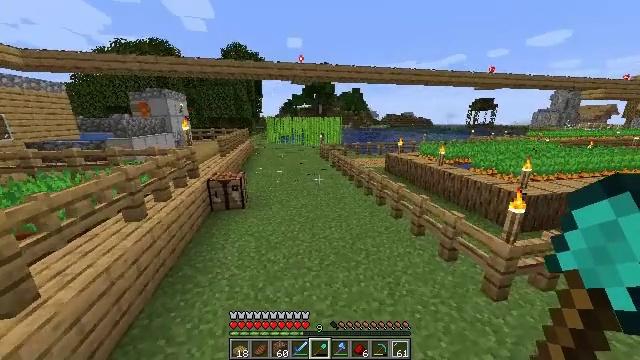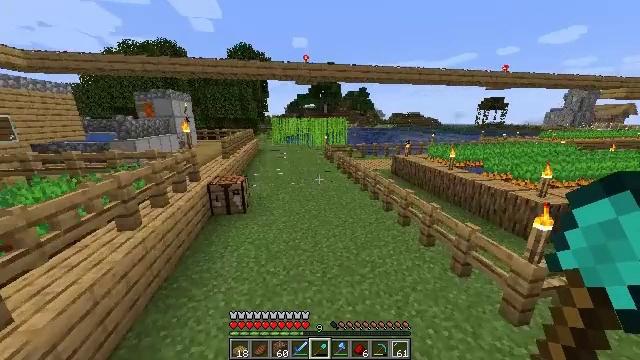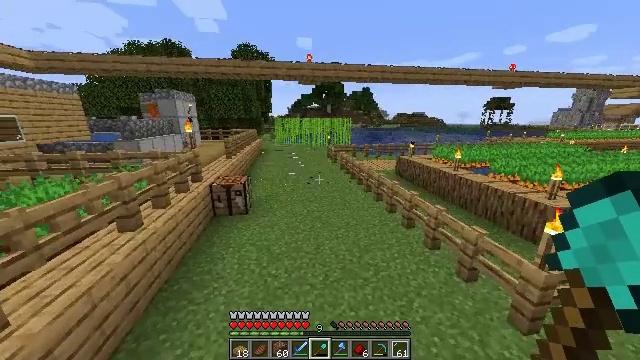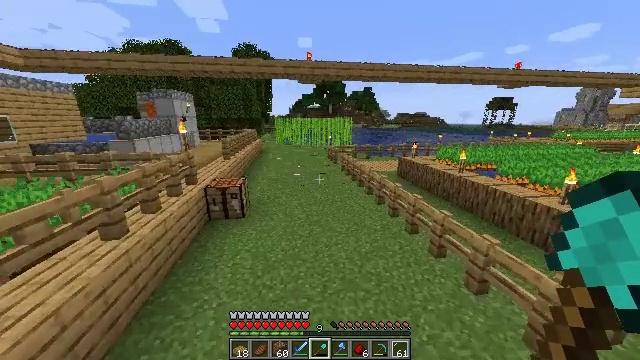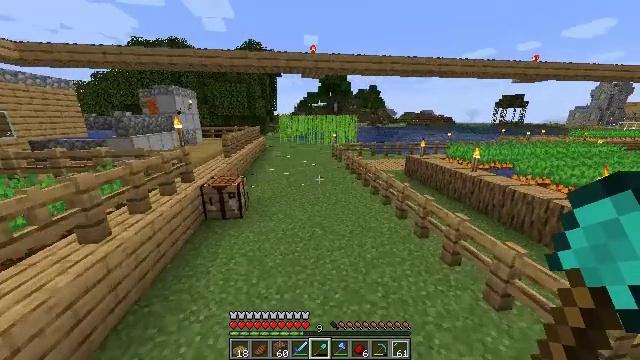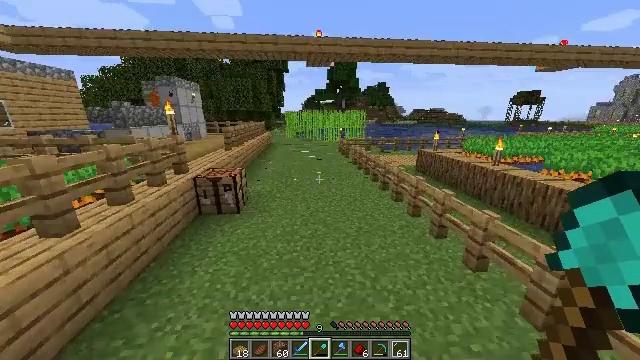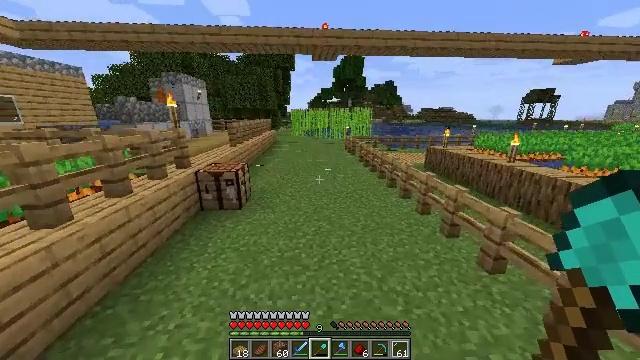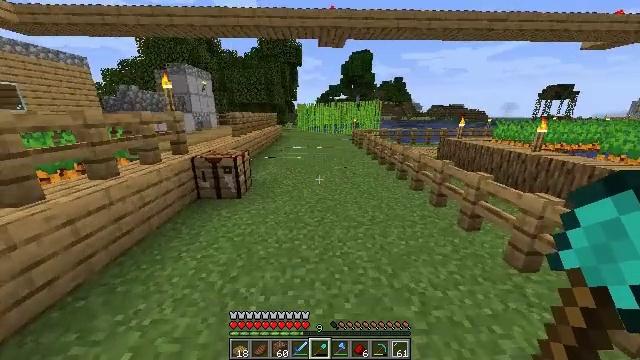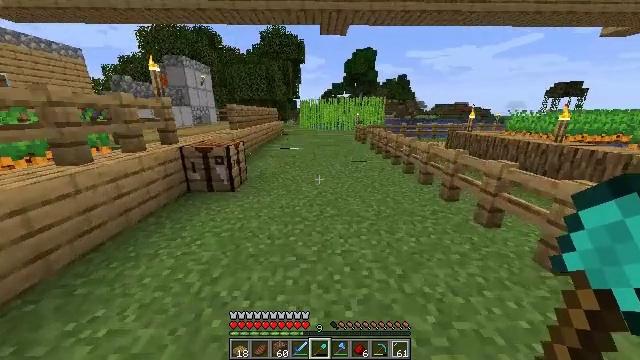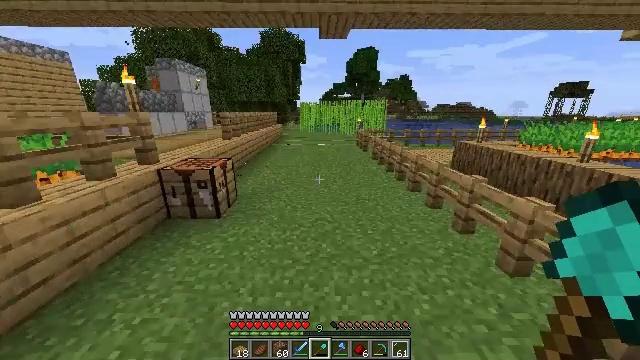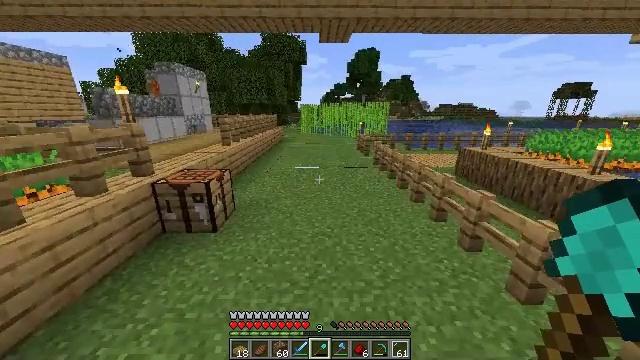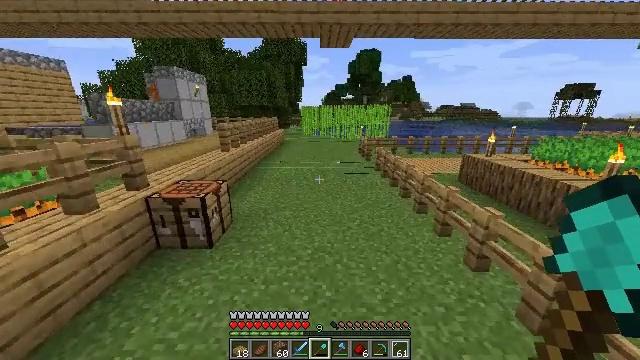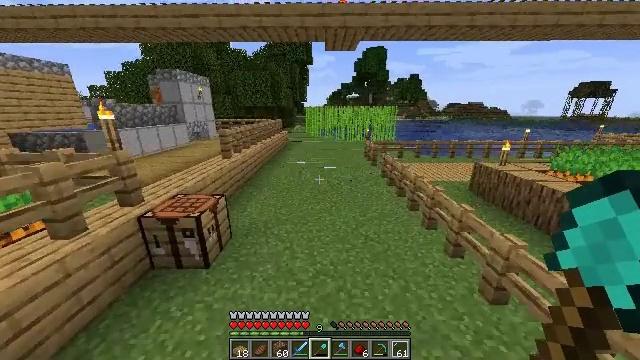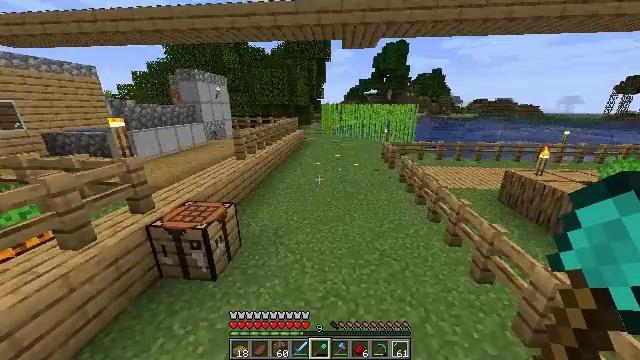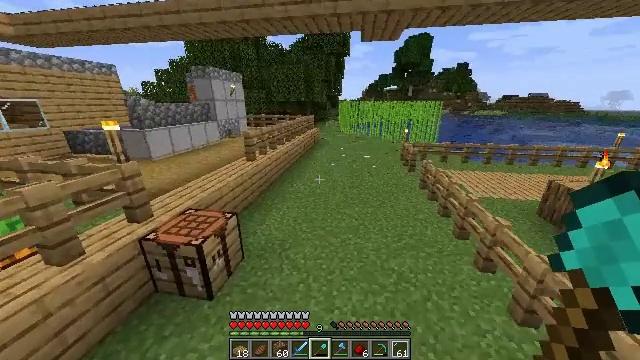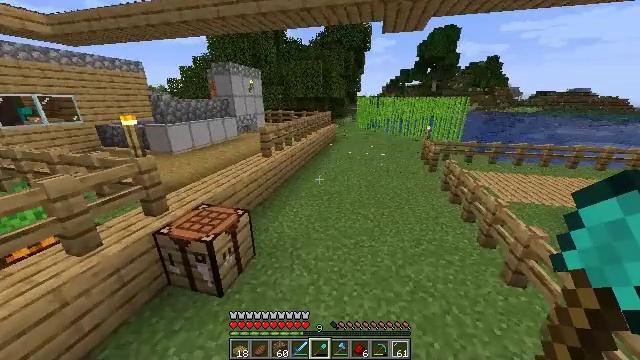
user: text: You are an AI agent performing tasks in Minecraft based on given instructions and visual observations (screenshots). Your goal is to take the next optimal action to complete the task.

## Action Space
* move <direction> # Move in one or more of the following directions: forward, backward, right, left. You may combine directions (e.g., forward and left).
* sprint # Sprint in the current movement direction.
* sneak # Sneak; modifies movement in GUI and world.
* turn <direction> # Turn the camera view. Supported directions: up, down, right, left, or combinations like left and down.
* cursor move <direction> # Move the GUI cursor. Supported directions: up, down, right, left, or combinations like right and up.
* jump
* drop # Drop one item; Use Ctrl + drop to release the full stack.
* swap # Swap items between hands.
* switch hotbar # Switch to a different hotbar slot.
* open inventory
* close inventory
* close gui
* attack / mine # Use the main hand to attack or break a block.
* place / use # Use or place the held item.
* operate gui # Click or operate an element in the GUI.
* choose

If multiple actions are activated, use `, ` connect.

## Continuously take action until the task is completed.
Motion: motion action
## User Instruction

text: Gather carrots from the field.
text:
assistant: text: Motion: move forward, turn left, jump
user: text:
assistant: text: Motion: move forward, jump
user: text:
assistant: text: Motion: move forward, jump
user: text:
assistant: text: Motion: move forward, turn left, jump
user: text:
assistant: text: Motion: move forward, turn left, jump
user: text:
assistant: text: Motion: move forward, turn left, jump
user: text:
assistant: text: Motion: move forward, sprint, turn left, jump
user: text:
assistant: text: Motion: move forward, sprint, jump
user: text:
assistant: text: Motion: move forward, sprint, jump
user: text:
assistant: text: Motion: move forward, sprint, jump
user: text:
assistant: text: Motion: move forward, jump
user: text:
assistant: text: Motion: move forward, turn left, jump
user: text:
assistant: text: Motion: move forward, turn left, jump
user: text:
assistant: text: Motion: move forward, turn left, jump
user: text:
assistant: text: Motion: move forward, turn left, jump
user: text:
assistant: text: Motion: move forward, turn left, jump
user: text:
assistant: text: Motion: move forward, turn left, jump
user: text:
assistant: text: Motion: move forward, jump
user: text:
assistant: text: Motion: move forward, sprint, jump
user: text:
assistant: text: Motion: move forward, sprint, turn left, jump
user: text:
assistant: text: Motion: move forward, sprint, turn left, jump
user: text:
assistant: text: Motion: move forward, sprint, turn left, jump
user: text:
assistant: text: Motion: move forward, turn left, jump
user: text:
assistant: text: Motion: move forward, turn left, jump
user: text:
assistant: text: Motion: move forward, turn left, jump
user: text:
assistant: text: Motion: move forward, turn left, jump
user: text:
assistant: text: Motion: move forward, turn left, jump
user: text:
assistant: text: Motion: move forward, turn left, jump
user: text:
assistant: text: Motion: move forward, turn left, jump
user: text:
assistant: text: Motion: move forward, turn left, jump